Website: crate-barrel
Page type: account-selection
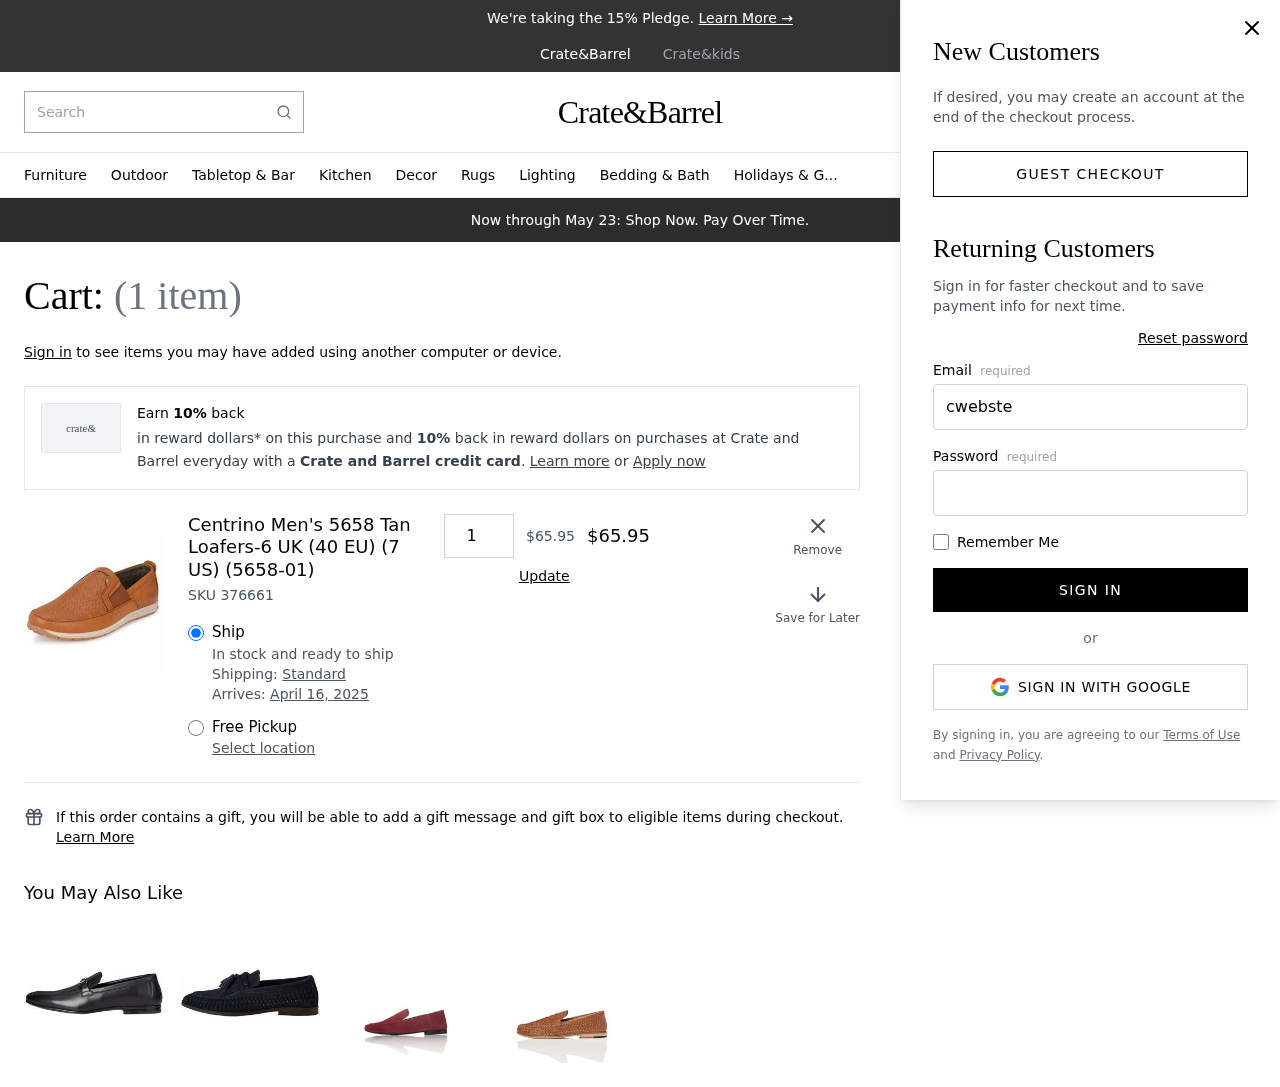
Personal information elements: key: PII_EMAIL
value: cwebster@yahoo.com
Product elements: key: PRODUCT1_NAME
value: Centrino Men's 5658 Tan Loafers-6 UK (40 EU) (7 US) (5658-01)
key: PRODUCT1_PRICE
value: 65.95
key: PRODUCT1_QUANTITY
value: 1
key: PRODUCT1_SKU
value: SKU 376661
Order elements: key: ORDER_NUM_ITEMS
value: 1
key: ORDER_DELIVERY_DATE
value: April 16, 2025
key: ORDER_SUBTOTAL
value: $65.95
Search elements: key: HEADER_SEARCH
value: Search